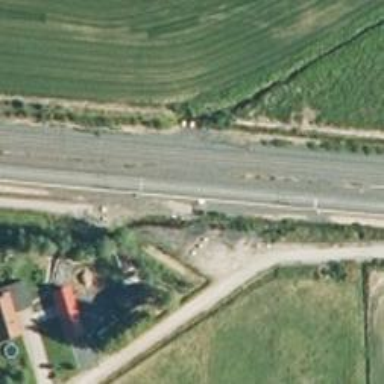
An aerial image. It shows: Railway track with continuous electrified contact line.